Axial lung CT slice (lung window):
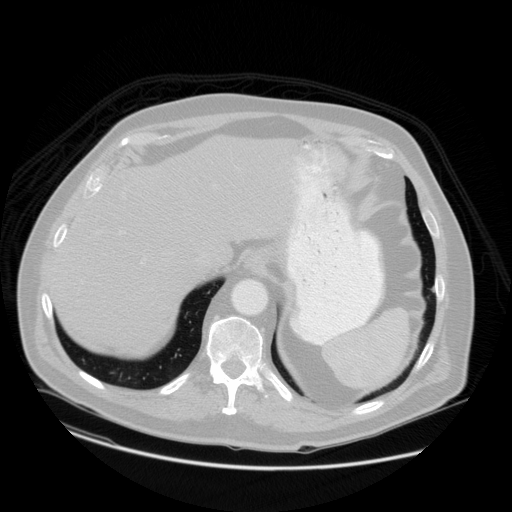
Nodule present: no